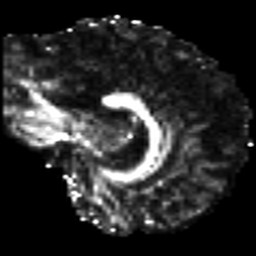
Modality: FA
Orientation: sagittal
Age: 25
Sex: male
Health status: healthy
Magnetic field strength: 3 T
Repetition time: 8.4 s
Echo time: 0.0926 s